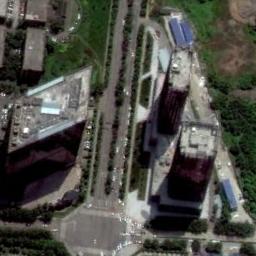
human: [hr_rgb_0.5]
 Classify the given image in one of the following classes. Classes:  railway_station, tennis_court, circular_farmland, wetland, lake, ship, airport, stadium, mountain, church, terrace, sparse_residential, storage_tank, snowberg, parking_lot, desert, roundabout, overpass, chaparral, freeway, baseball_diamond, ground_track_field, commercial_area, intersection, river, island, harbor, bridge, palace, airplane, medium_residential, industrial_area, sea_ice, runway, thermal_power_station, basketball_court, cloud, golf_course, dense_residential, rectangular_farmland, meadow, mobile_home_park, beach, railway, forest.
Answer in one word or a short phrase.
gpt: commercial_area